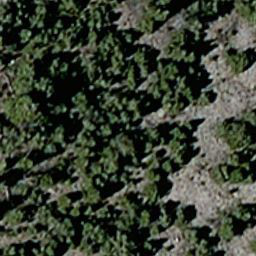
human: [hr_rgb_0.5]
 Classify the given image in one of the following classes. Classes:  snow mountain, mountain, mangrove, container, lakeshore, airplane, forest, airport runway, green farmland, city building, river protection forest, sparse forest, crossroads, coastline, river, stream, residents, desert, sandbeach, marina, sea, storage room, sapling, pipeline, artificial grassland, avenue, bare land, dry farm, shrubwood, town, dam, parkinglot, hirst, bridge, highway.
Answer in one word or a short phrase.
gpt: sparse forest